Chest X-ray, AP view. Patient: 48 years old, sex M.
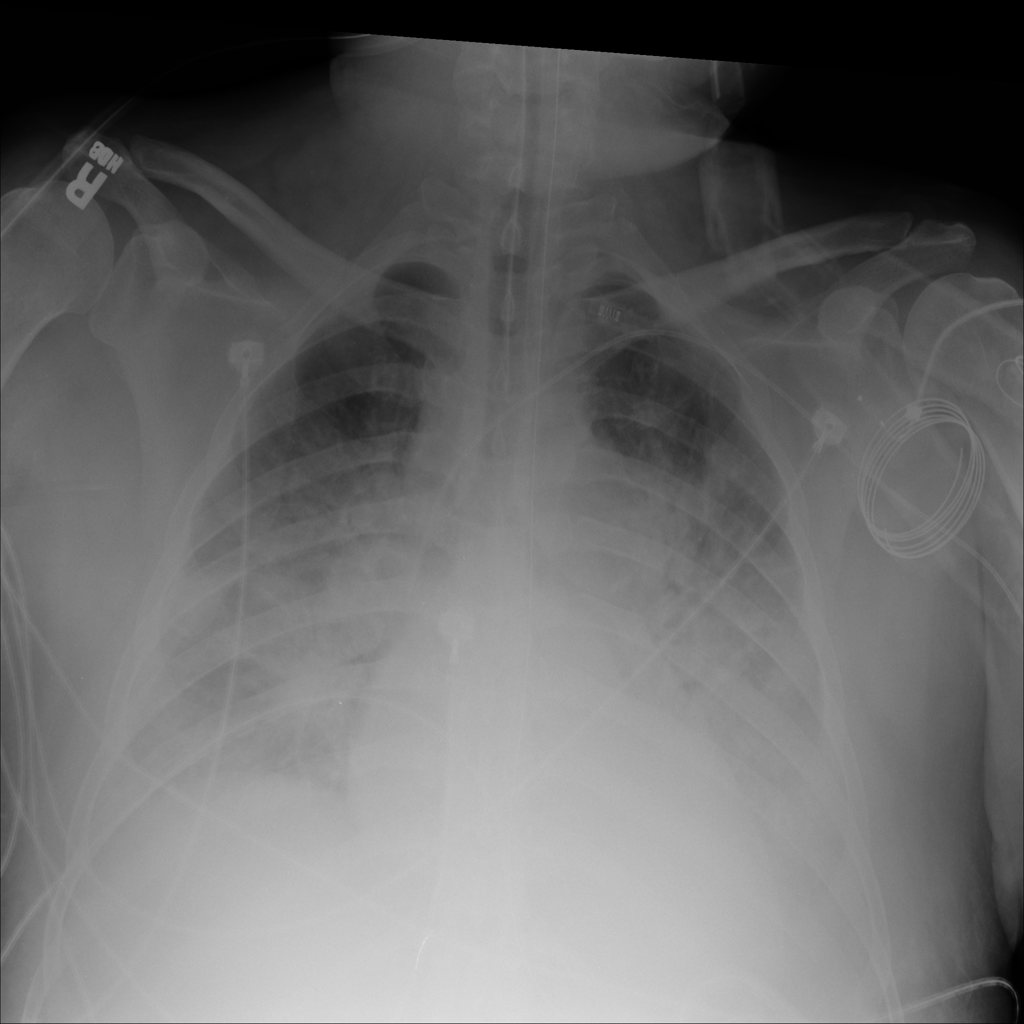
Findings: Edema